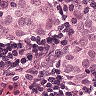
Metastatic tissue present: yes